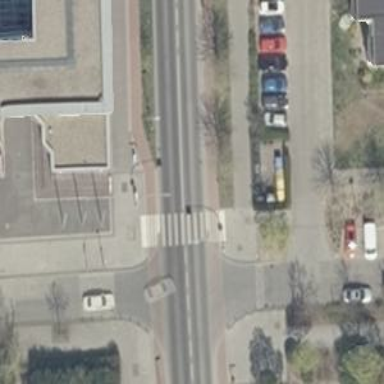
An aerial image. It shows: Sidewalk along the footway.